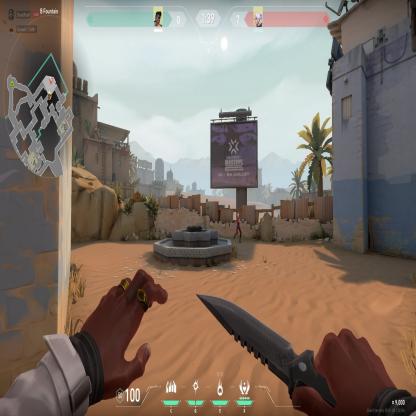
Label: enemy